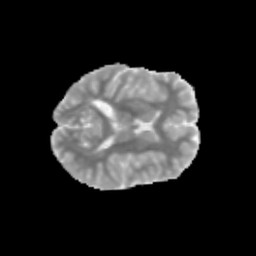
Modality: MD
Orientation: axial
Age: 14
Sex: female
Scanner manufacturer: siemens
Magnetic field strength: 3 T
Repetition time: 3.8 s
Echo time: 0.07 s